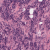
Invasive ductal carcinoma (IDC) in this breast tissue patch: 1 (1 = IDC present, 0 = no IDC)